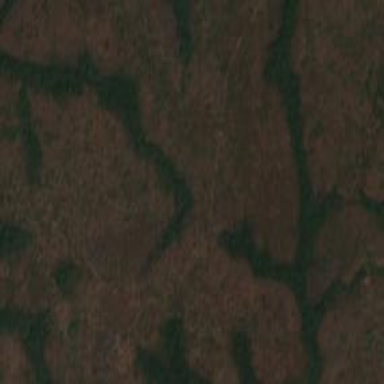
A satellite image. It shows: Forest area.